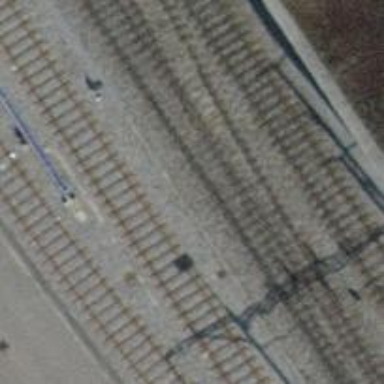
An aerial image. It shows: Railway siding with one electrified track and contact line for powering the train.